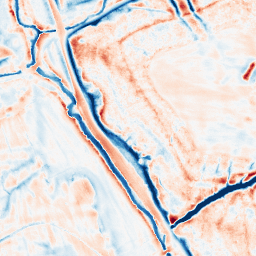
Category: edge_preserving
Decomposition family: bilateral
Decomposition parameters: d: 21
sigma_color: 25
sigma_space: 25
Upsampling method: bicubic_16x
Upsampling parameters: scale: 16
Upsampling scale: 16